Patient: sex M, age 54
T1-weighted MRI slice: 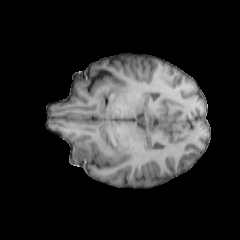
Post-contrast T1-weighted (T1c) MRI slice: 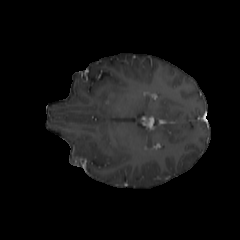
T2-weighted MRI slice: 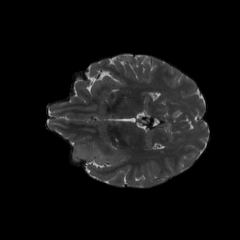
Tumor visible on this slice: yes
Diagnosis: Astrocytoma, IDH-wildtype
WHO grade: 3